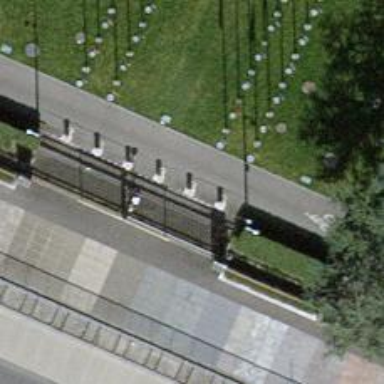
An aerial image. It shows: Rising bollard serving as barrier.